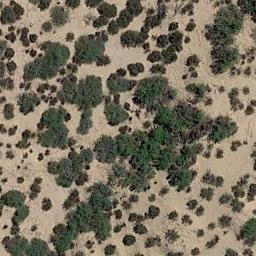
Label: chaparral